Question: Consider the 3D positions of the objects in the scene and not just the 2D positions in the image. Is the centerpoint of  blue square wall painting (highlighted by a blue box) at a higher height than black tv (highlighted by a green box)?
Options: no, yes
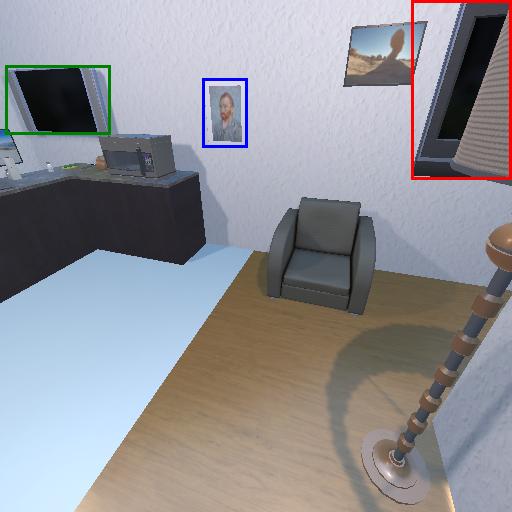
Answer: no